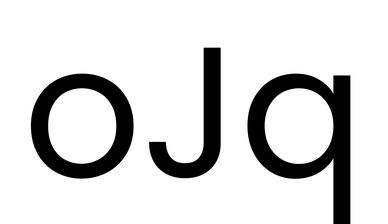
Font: Poppins-Regular